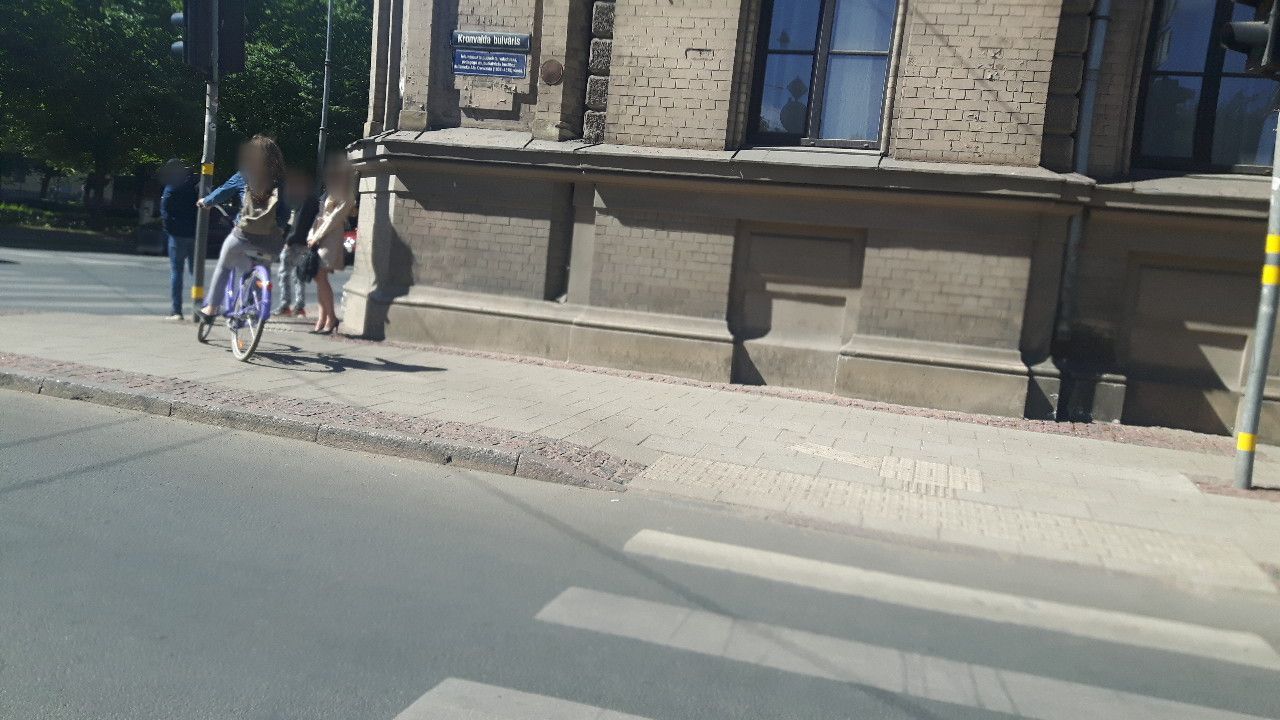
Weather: clear
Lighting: day
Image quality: good
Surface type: walking surface
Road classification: footway
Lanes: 1
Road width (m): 4.5
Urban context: urban centre
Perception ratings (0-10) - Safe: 4.27, Lively: 8.81, Beautiful: 1.58, Boring: 2.98, Depressing: 3.25, Wealthy: 8.59